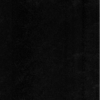
Label: dusty